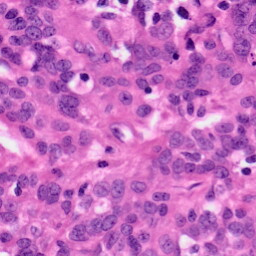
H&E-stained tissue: Ovarian